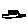
Label: car